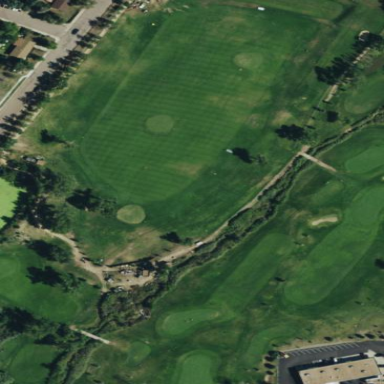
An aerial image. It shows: Grassy area used as driving range for golf.